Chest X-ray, AP view. Patient: 51 years old, sex F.
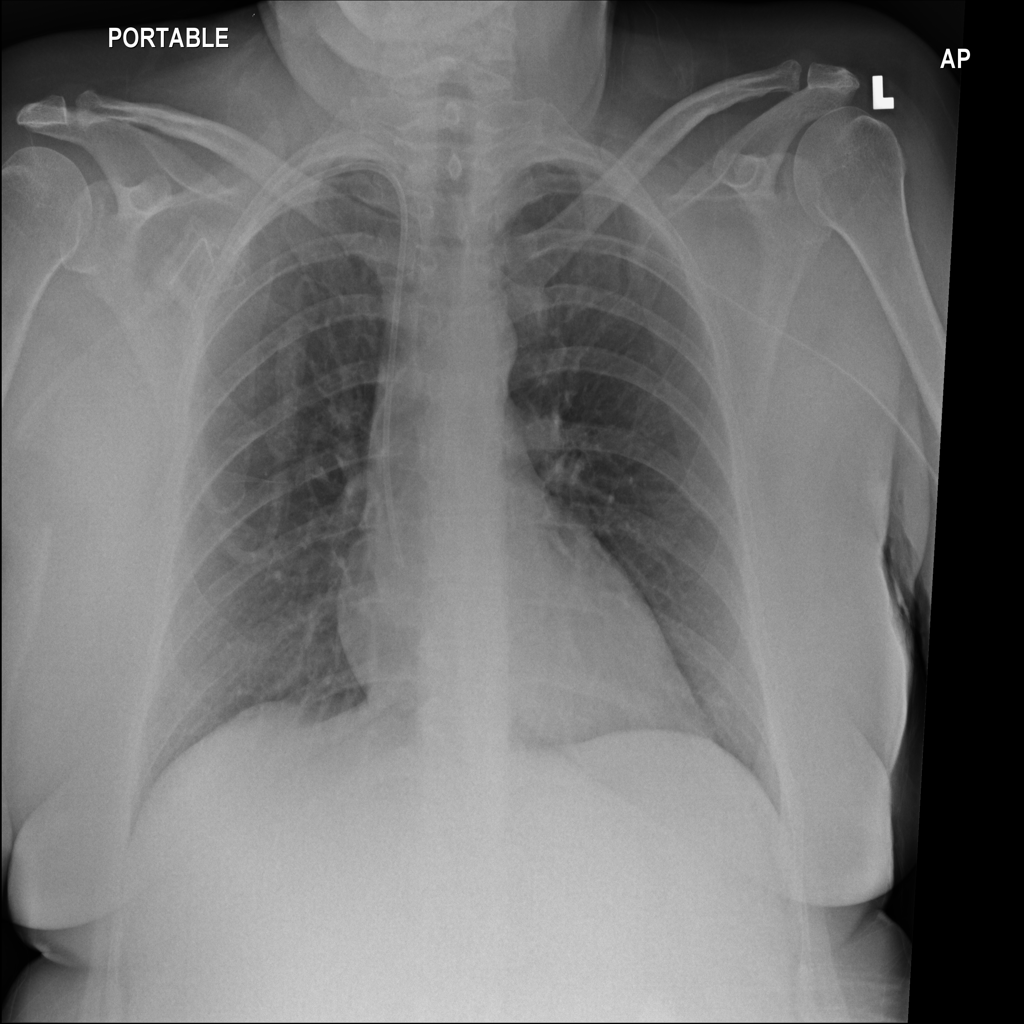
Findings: No Finding